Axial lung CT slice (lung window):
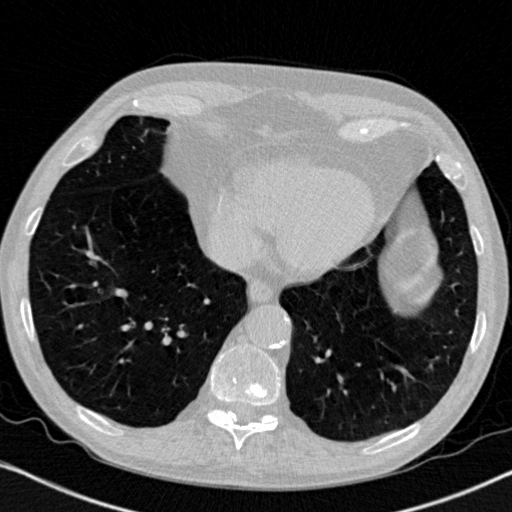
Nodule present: no